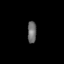
Tissue: prostate
Cell type: Fibroblasts
Senescence score: 0.8976
Nuclear area (px): 188
Mean DAPI intensity: 110.415